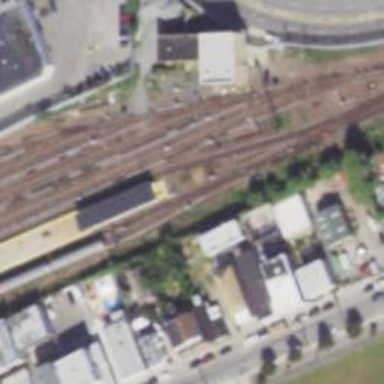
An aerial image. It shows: Electrified rail passing through service yard.